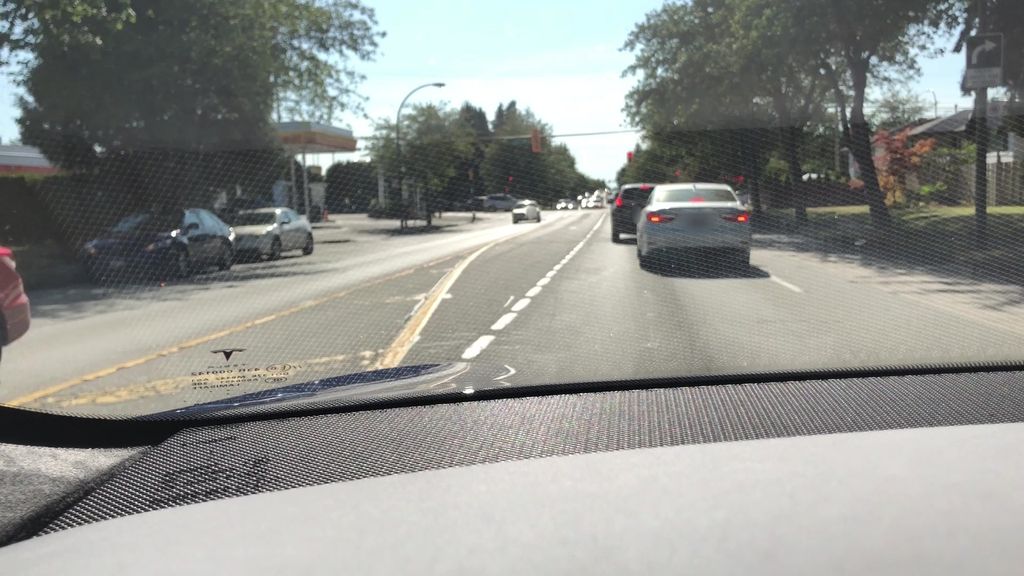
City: vancouver